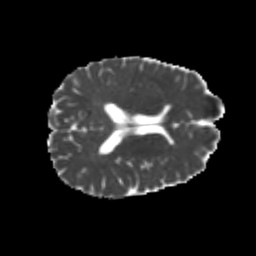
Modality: MD
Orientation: axial
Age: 22
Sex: male
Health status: healthy
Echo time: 0.074 s